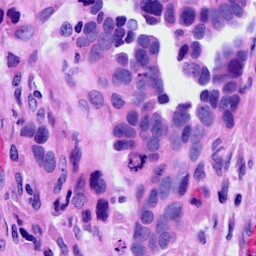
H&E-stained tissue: Ovarian